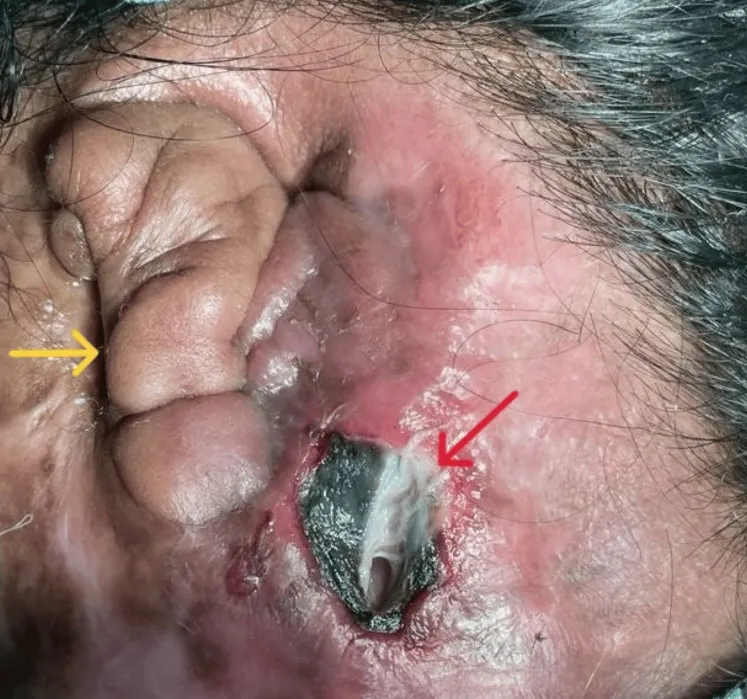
Photograph showing the area of necrotizing fasciitis with skin discoloration (marked by red arrow) and post-burn contracture of pinna (marked by yellow arrow).
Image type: medical_photograph (skin_photograph)